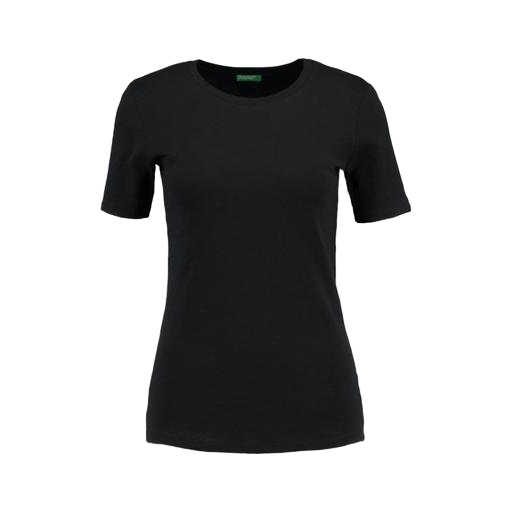
slim fit t-shirt, black women's jersey t-shirt, fitted woman's tee, white background